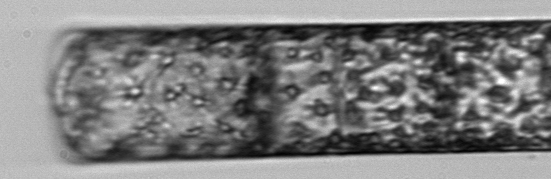
Label: Guinardia_flaccida